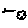
Label: cloud